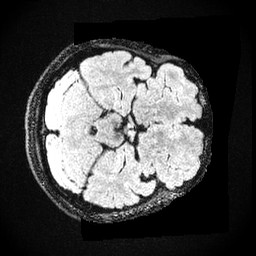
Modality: FLAIR
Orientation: axial
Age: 22
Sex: female
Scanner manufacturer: ge
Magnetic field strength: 3 T
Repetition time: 4.802 s
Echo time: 0.1163 s